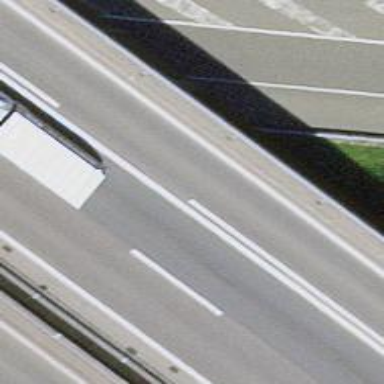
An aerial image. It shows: Motorway bridge with asphalt surface.